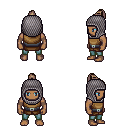
a pixel art fantasy rpg character, male body template, human, dark skin, leather chest armor, teal pants, white blonde short topknot hairstyle, chain hood, four views (front, back, left, right), 2x2 character sprite sheet, small pixel art, hard edges, no anti-aliasing